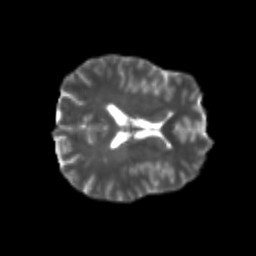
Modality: T2w
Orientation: axial
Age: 26
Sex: male
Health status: healthy
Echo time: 0.074 s